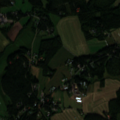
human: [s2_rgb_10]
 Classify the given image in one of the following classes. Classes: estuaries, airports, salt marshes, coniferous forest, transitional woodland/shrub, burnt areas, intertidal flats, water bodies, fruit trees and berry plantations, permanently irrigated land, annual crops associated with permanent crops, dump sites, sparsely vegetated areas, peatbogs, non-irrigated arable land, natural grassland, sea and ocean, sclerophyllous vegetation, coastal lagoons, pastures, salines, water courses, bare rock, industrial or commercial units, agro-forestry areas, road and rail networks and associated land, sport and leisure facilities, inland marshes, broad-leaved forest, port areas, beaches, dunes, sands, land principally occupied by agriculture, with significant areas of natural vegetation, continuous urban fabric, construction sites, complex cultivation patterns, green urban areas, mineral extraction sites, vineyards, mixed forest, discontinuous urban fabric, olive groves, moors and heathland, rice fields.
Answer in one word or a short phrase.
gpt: discontinuous urban fabric, land principally occupied by agriculture, with significant areas of natural vegetation, coniferous forest, mixed forest